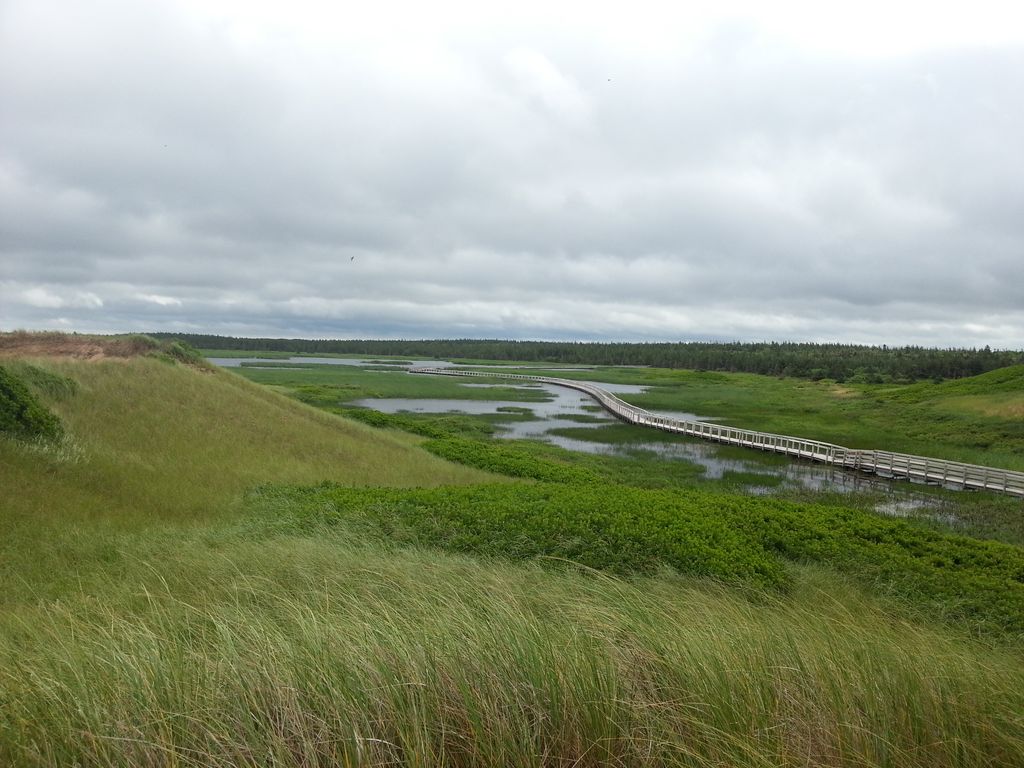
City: charlottetown